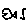
Label: fish